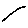
Label: circle